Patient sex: M
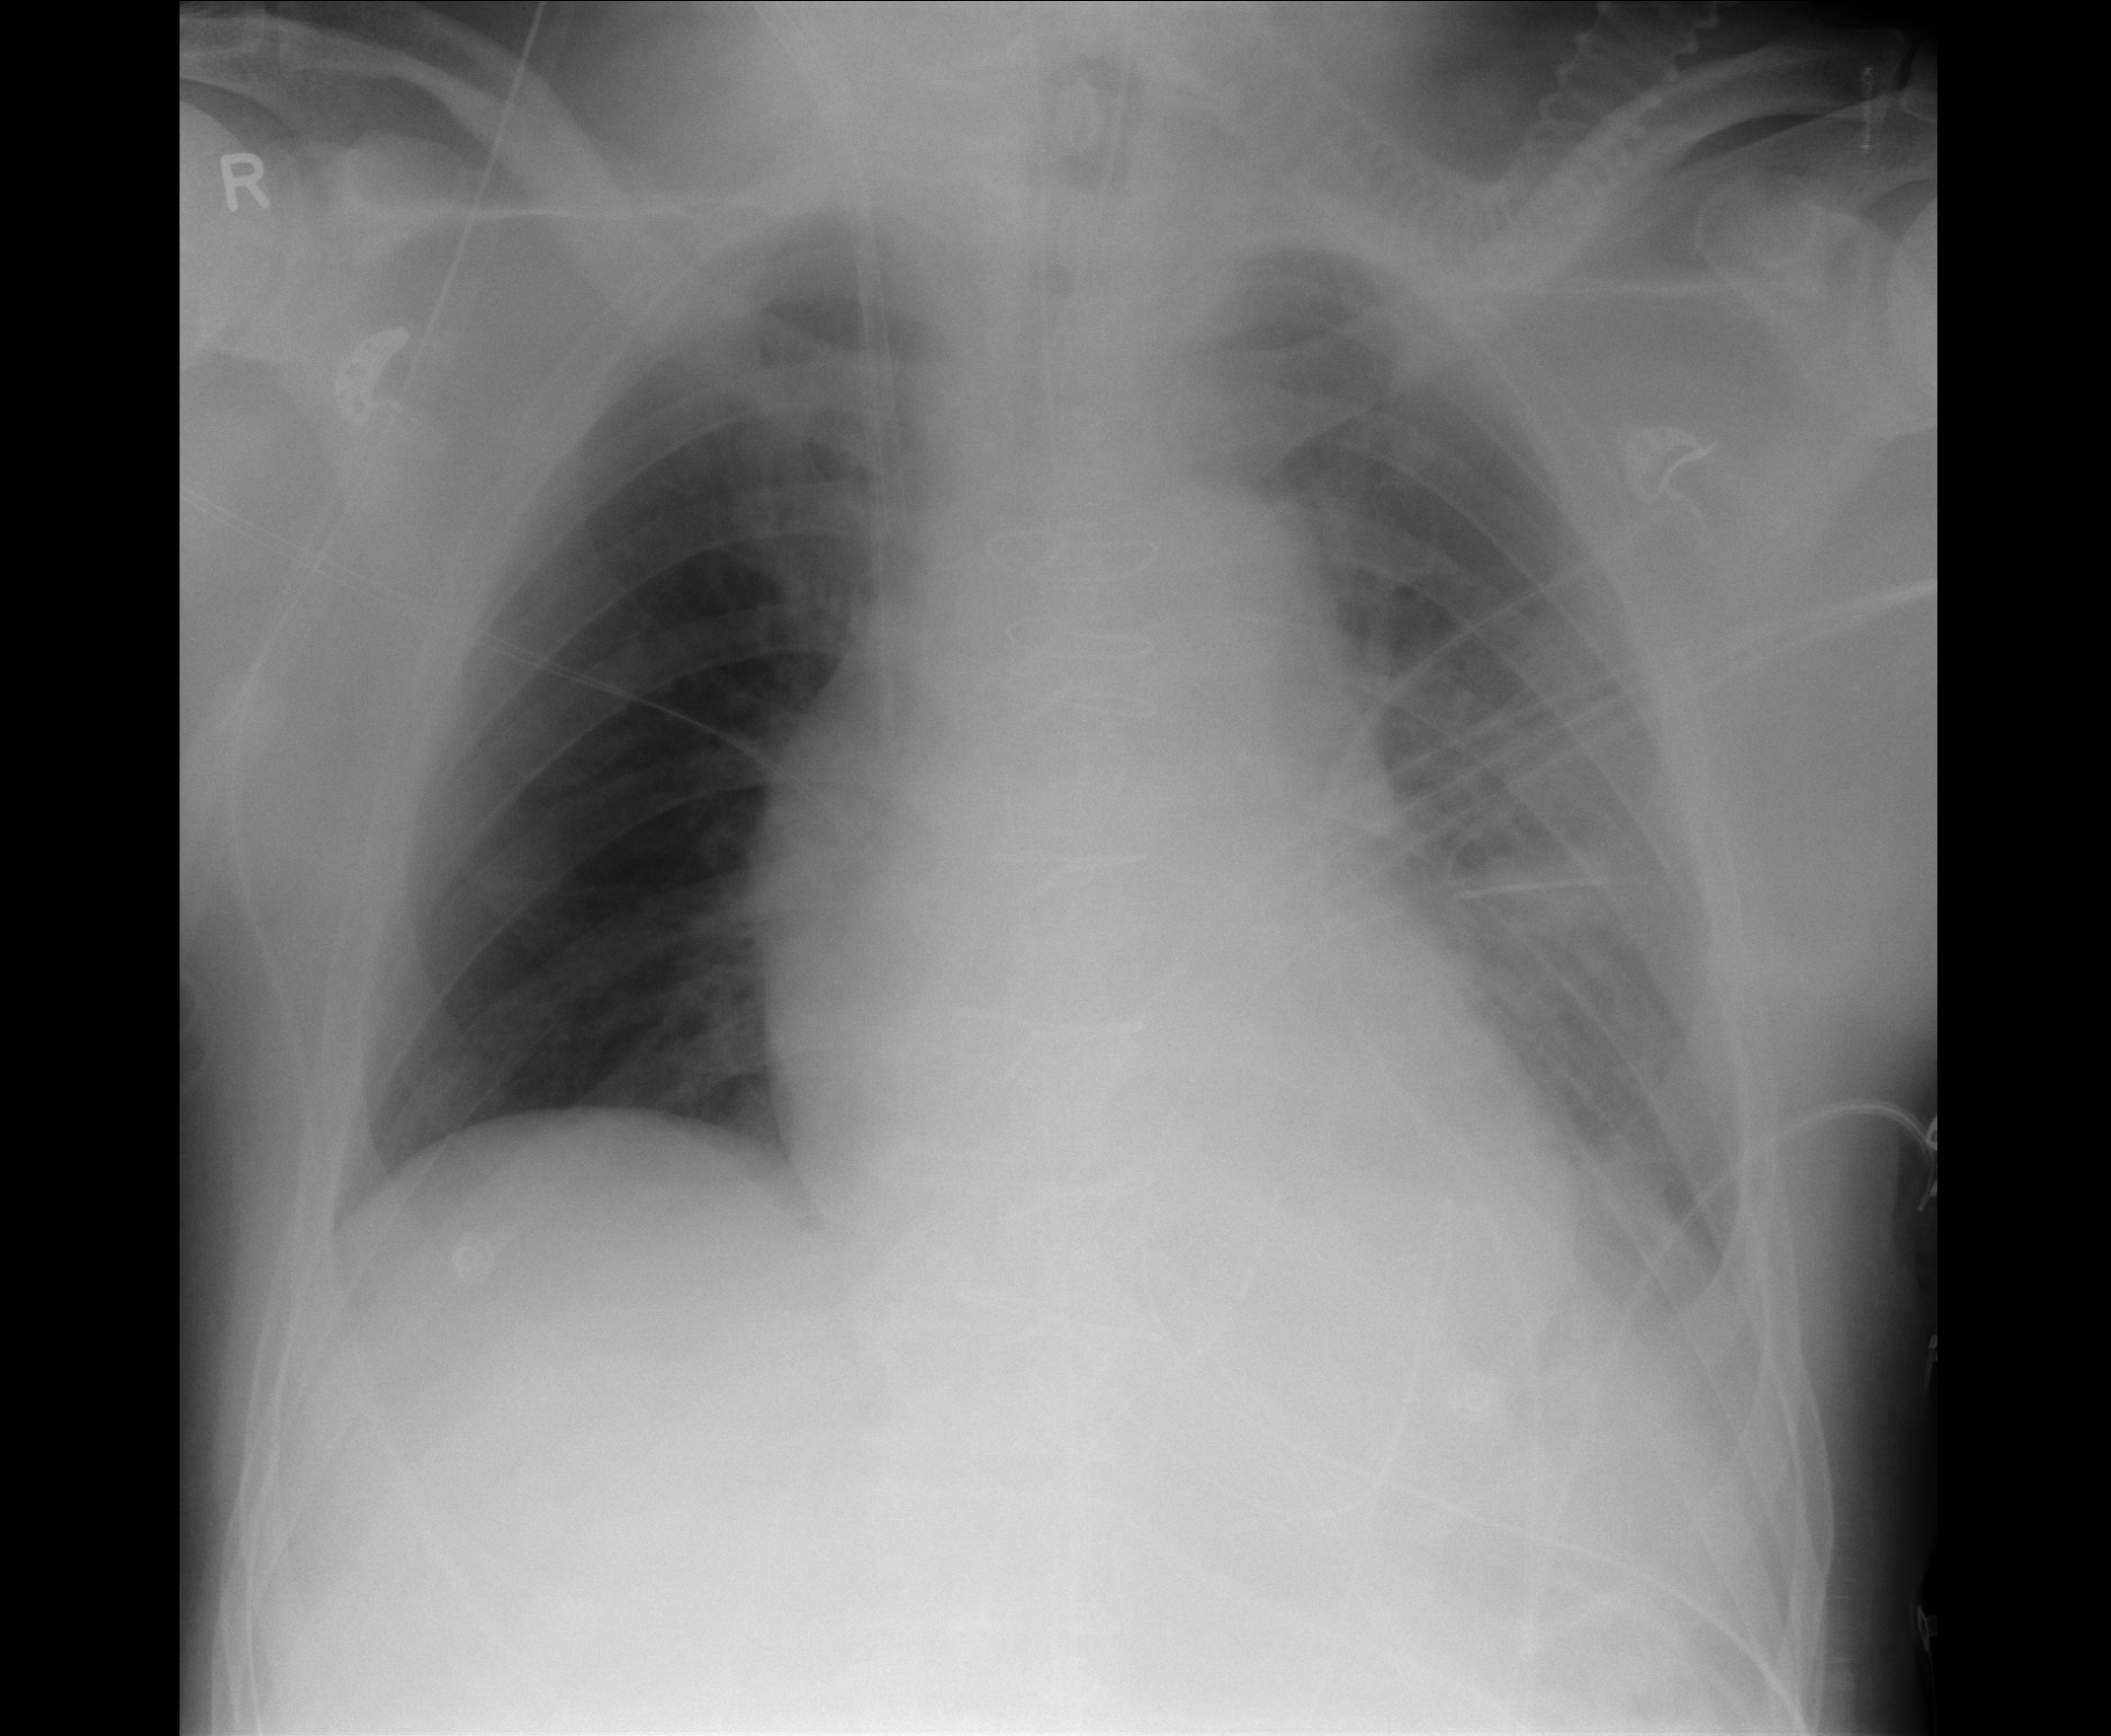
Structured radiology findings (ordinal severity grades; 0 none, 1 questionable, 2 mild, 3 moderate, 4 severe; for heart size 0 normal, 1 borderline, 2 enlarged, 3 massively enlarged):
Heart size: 1
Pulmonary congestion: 0
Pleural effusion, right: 0
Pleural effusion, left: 0
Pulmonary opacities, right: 0
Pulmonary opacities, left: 0
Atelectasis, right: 0
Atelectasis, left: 2